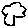
Label: tree